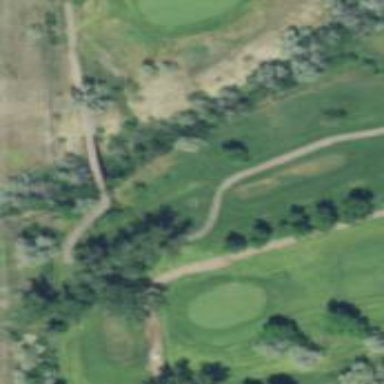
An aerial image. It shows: Service road designated as golf cart path.